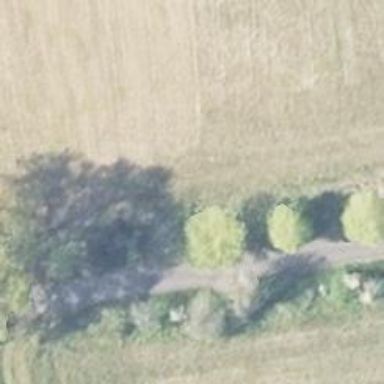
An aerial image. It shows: Row of deciduous broadleaved trees.